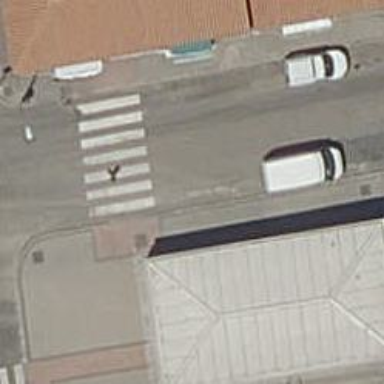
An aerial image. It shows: Sidewalk along the footway.